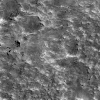
Atmospheric dust classification: not_dusty